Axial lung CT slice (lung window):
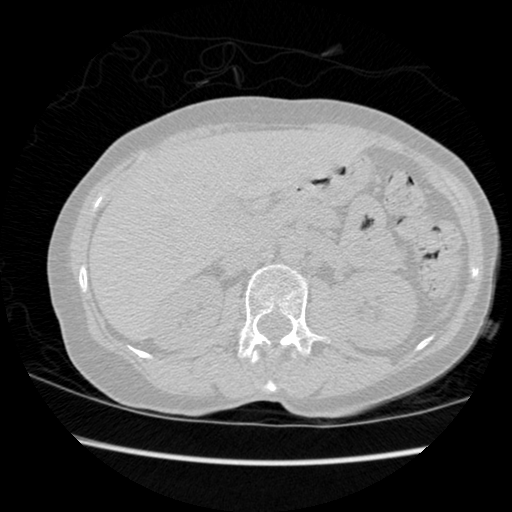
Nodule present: no